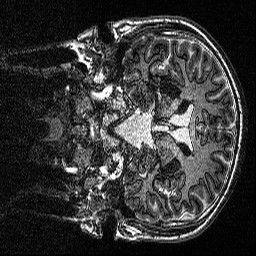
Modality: MP2RAGE
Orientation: coronal
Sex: male
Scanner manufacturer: siemens
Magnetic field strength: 3 T
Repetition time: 5 s
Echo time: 0.00292 s